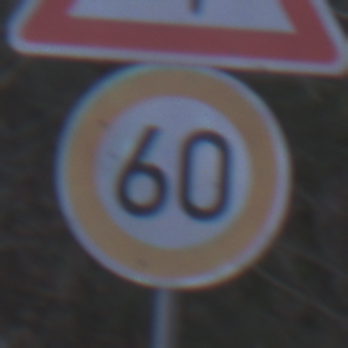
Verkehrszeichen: Geschwindigkeit60
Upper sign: FlugbetriebLinks
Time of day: MorningAfternoon
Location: Outdoor (Nature)
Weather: Overcast
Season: Winter
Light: Natural